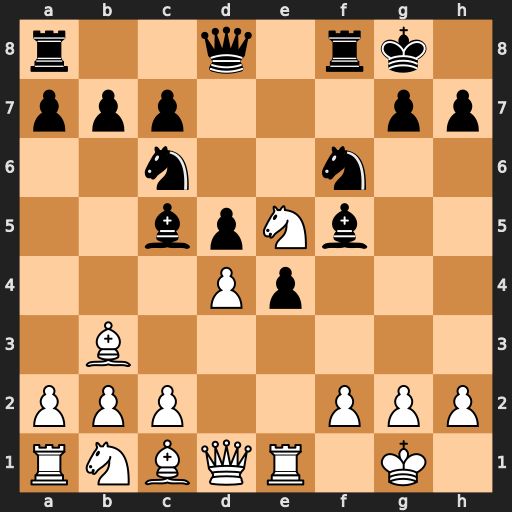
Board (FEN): r2q1rk1/ppp3pp/2n2n2/2bpNb2/3Pp3/1B6/PPP2PPP/RNBQR1K1
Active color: w
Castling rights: -
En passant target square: -
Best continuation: Nxc6 bxc6 dxc5